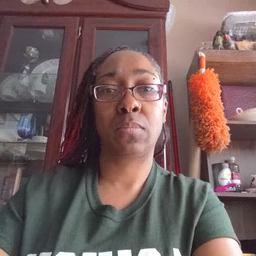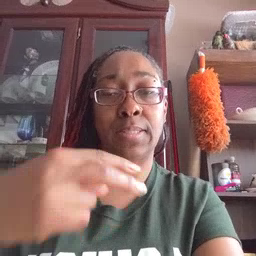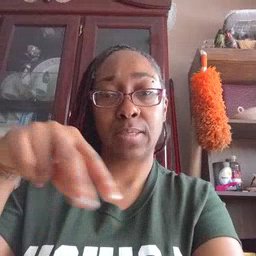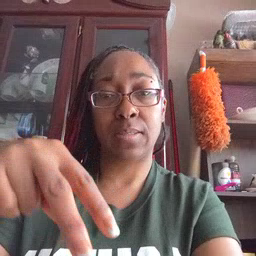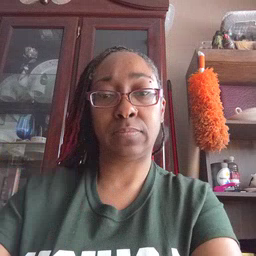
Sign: dance